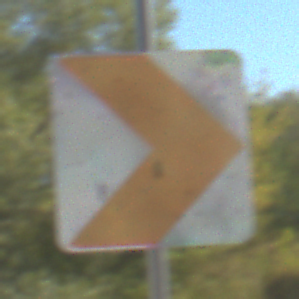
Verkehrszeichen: RichtungstafelnInKurvenKleinLinks
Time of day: Midday
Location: Outdoor (Nature)
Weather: Clear
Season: Summer
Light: Natural